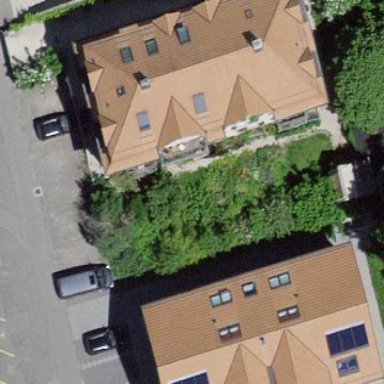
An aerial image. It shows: Semidetached house with hipped roof made of roof tiles.